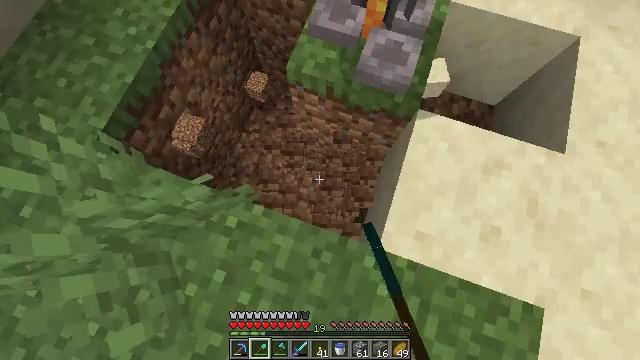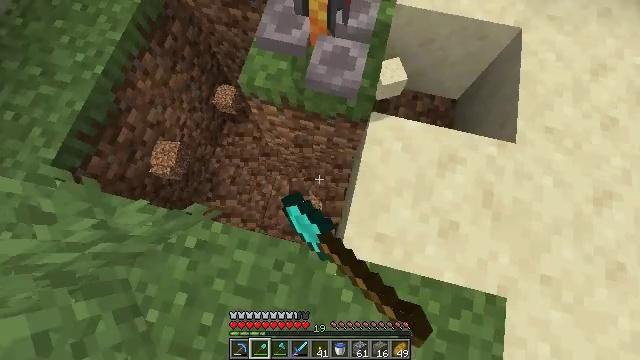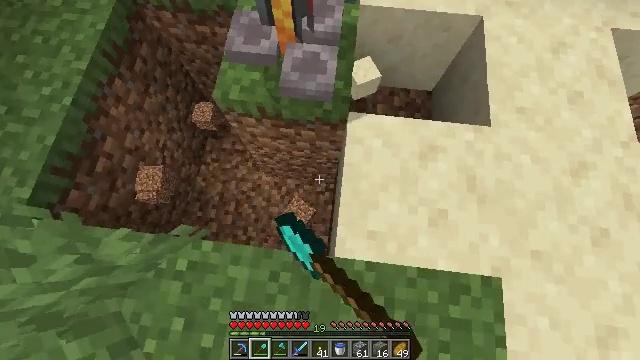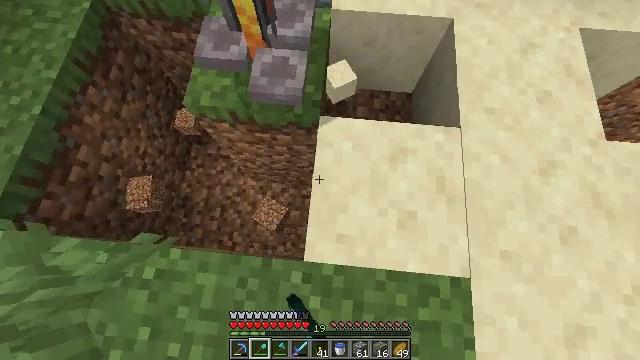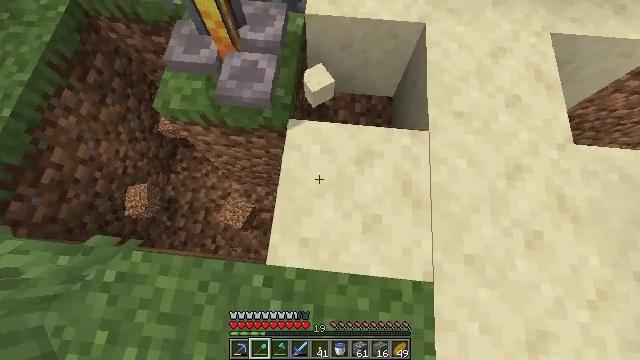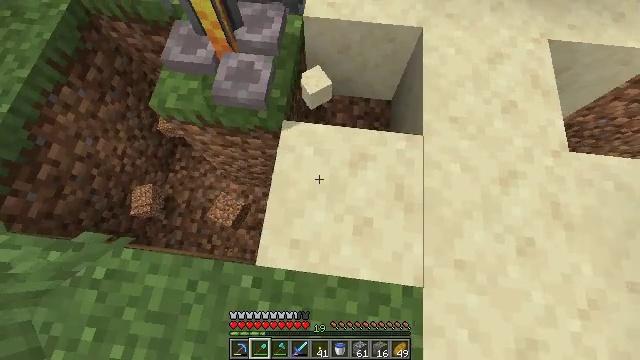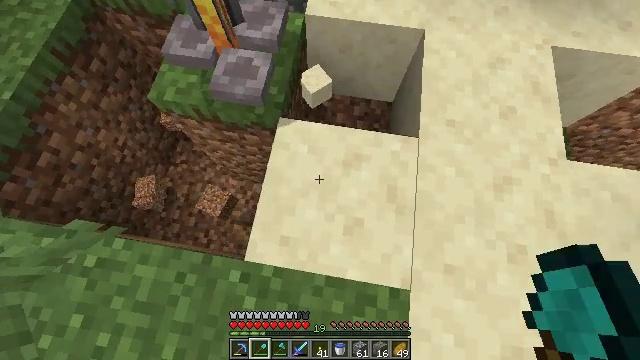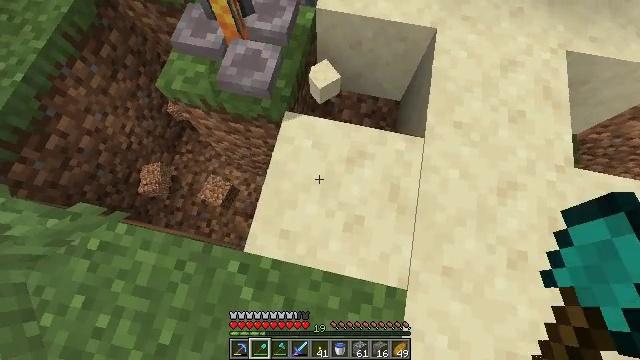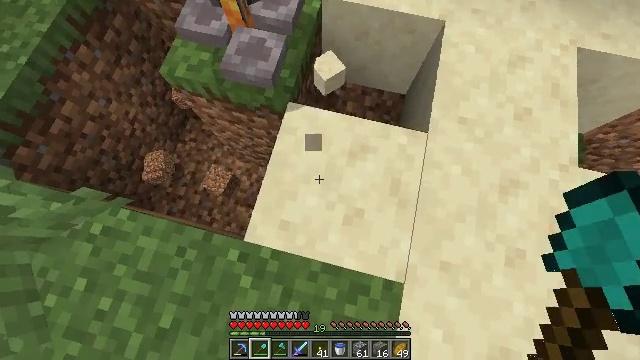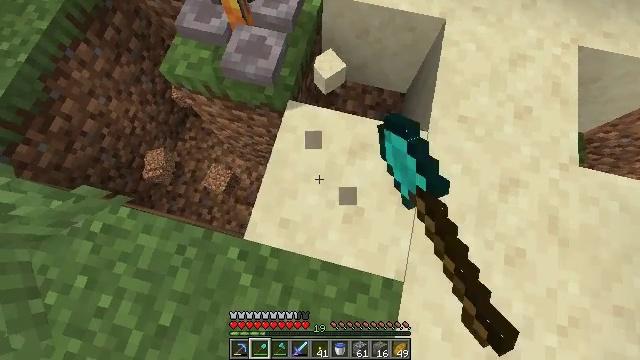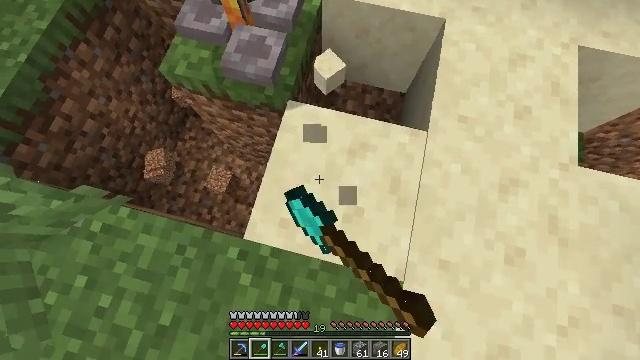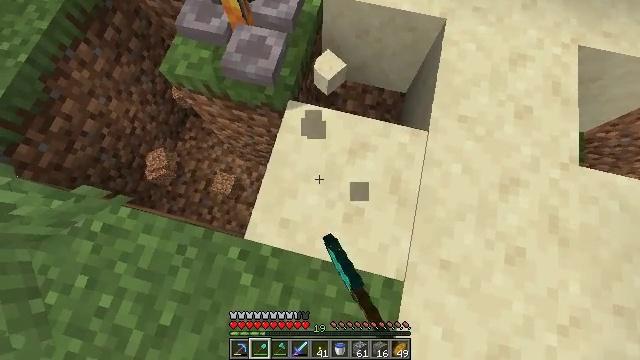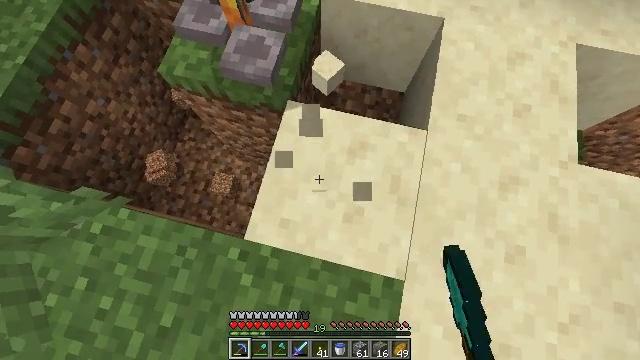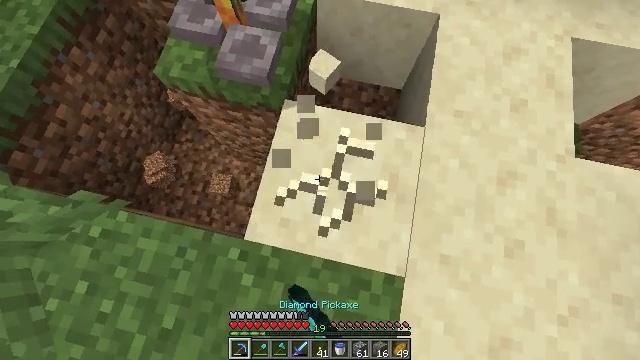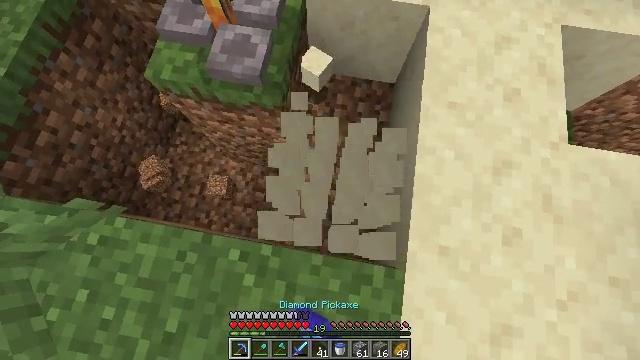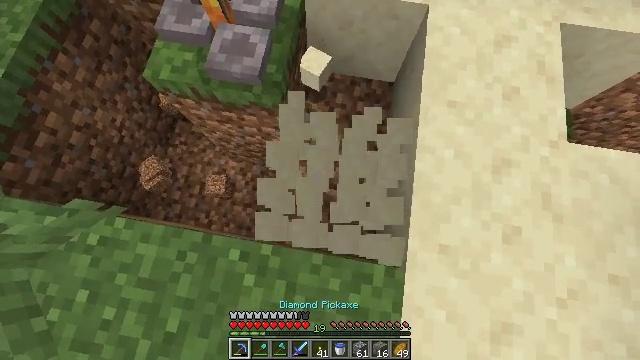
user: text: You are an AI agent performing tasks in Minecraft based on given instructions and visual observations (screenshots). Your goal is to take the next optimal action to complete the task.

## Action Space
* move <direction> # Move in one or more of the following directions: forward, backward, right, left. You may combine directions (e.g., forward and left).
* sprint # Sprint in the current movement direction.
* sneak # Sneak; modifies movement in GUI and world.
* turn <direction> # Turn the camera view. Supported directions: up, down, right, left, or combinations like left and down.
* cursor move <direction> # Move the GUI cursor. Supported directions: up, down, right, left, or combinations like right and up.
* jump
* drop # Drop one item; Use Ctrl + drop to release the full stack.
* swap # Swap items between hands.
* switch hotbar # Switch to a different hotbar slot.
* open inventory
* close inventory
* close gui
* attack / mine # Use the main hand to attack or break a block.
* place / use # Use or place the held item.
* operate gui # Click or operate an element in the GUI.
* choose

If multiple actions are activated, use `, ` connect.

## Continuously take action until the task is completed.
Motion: motion action
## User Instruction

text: Hold left click to mine smooth sandstone.
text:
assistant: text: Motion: move right, turn right and up, attack / mine
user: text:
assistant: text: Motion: move right, turn right and up
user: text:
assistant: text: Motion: move right, turn right
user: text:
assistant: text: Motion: no_op
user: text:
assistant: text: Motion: turn left
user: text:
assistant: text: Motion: turn left
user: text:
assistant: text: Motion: turn left
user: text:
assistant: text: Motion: turn left and down, attack / mine
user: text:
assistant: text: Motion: attack / mine
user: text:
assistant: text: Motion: attack / mine
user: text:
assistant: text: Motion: attack / mine
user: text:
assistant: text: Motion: attack / mine, switch to hotbar 1
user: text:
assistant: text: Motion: turn right, attack / mine, switch to hotbar 1
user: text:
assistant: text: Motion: turn right, attack / mine
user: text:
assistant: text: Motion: attack / mine
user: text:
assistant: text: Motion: attack / mine
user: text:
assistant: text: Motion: attack / mine
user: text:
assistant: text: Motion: attack / mine
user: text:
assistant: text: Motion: attack / mine